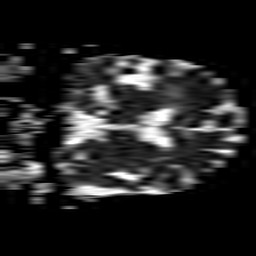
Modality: ADC
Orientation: coronal
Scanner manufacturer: philips
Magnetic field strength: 1.5 T
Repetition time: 3.134 s
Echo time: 0.06922 s